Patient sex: F
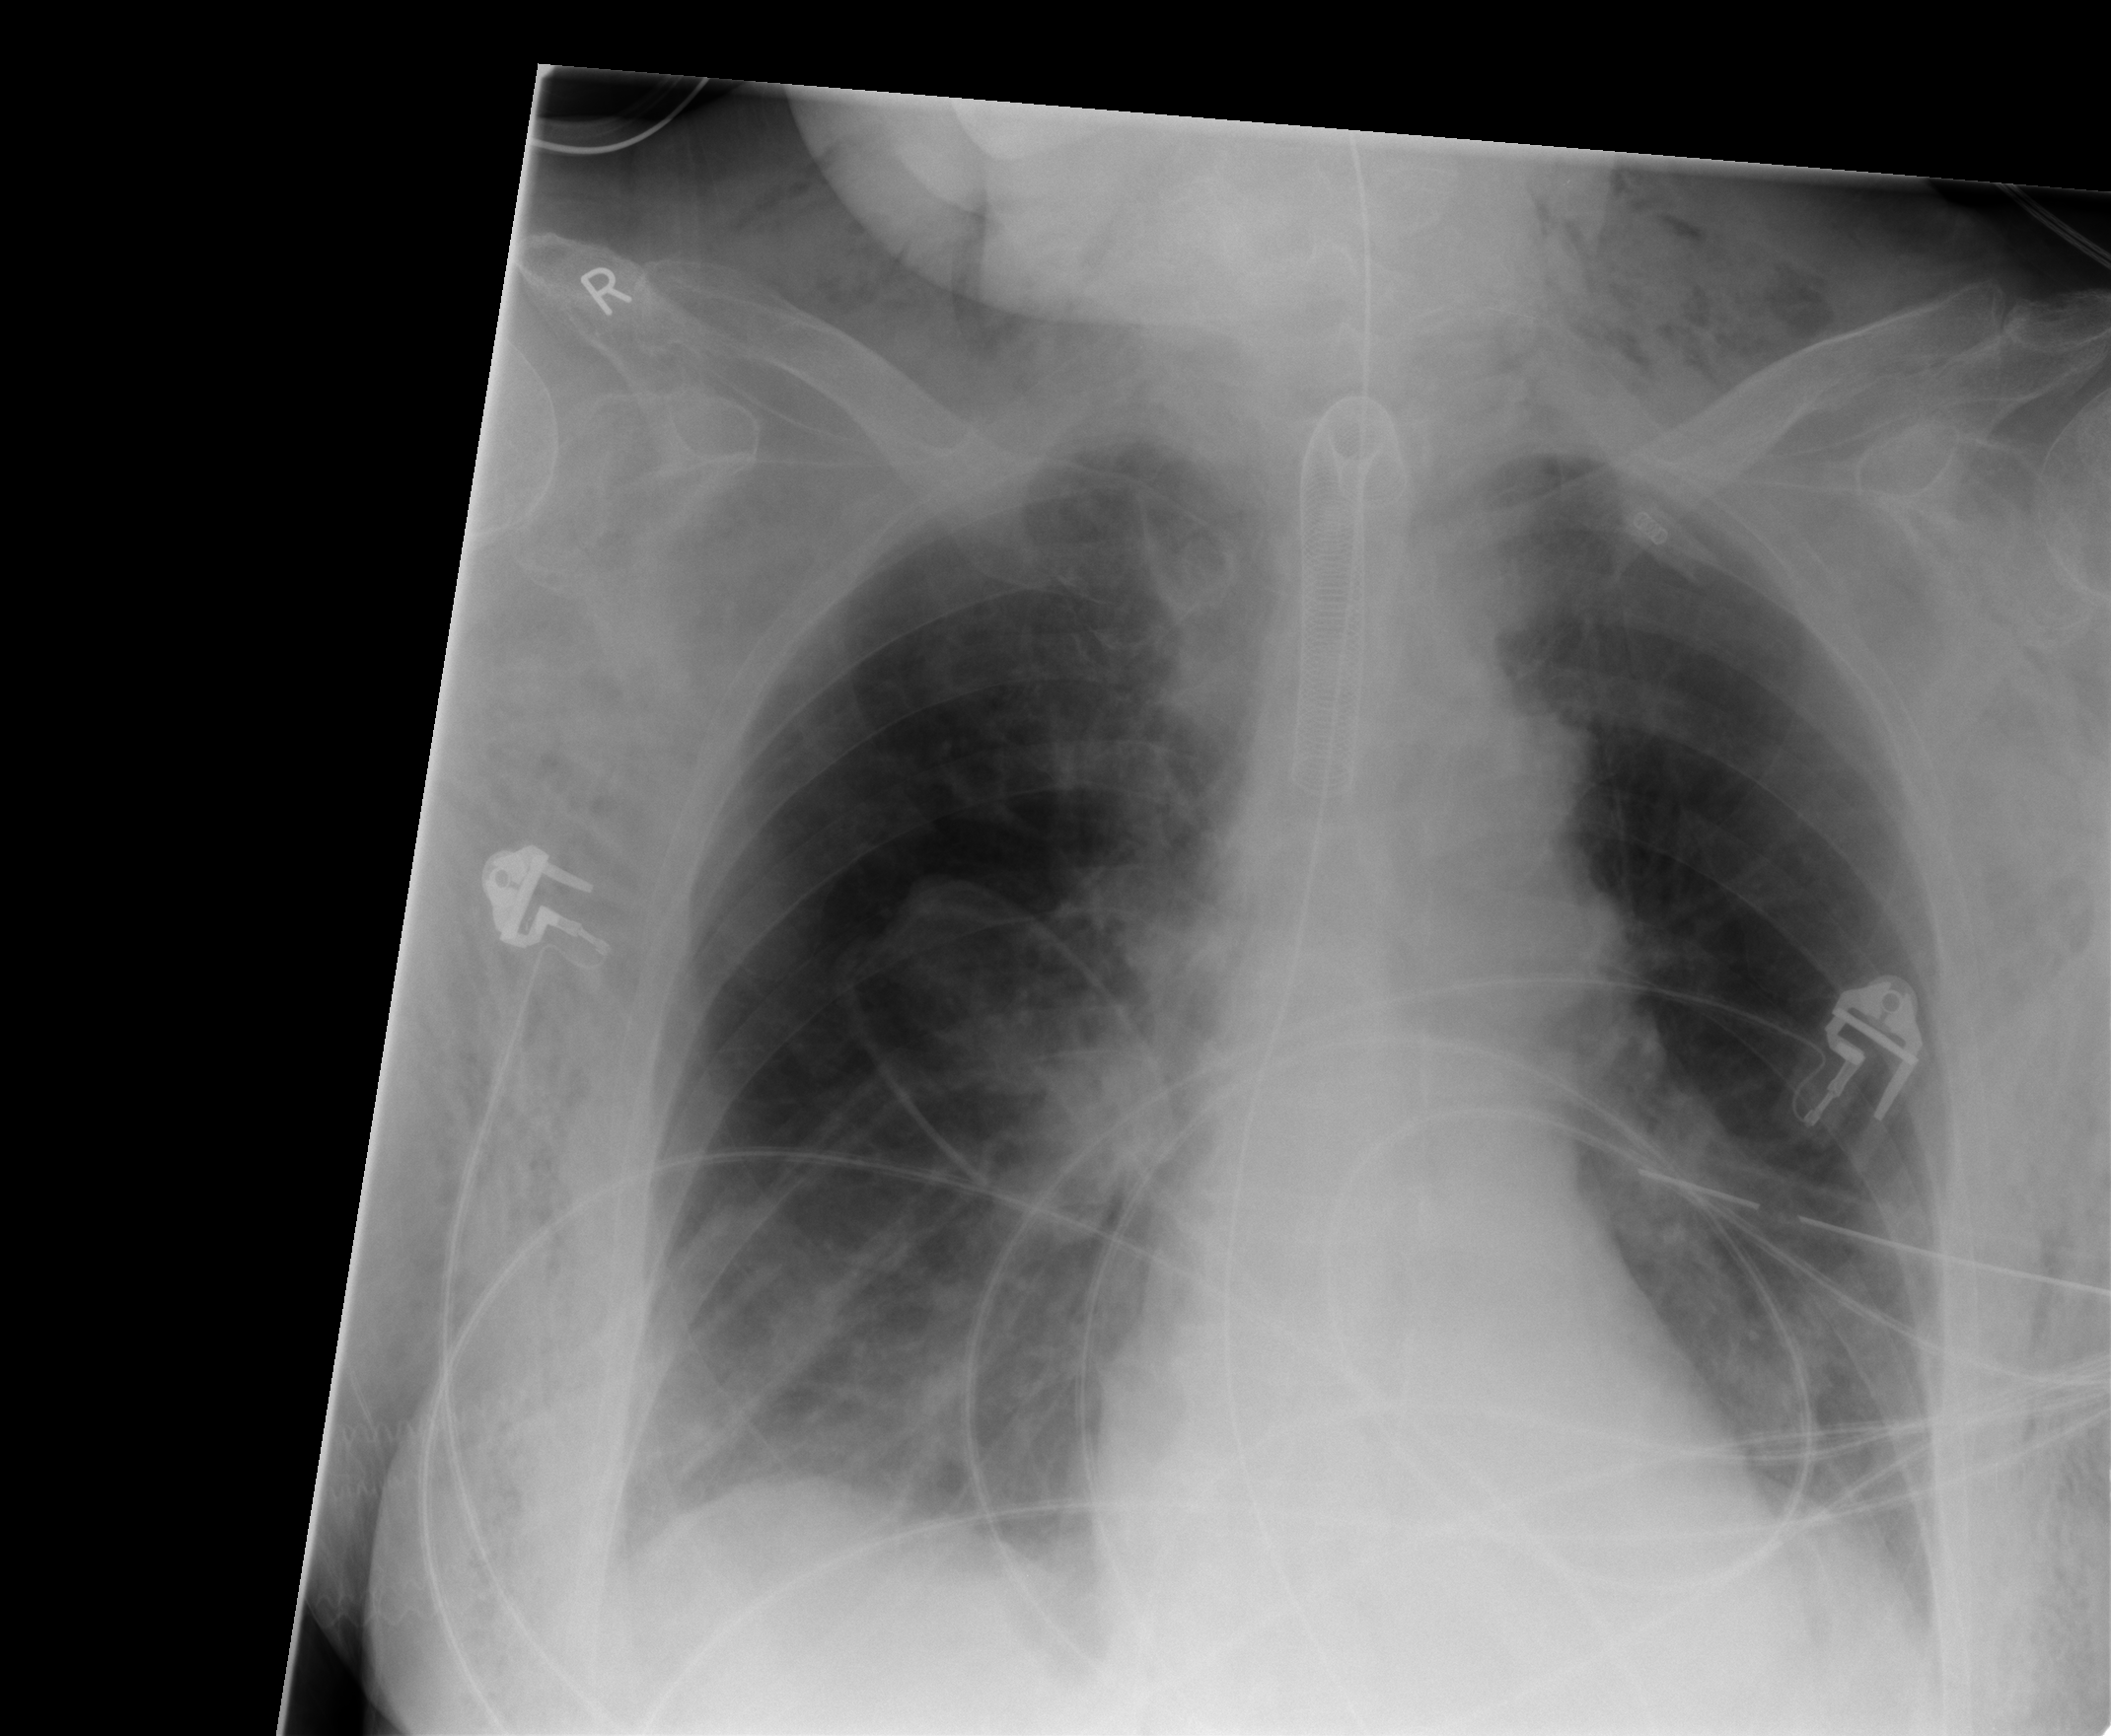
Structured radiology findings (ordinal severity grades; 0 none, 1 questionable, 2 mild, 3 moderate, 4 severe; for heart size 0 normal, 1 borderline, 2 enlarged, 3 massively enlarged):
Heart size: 0
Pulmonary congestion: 0
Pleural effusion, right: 0
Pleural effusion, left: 0
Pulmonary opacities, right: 0
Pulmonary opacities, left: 0
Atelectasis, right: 2
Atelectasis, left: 2